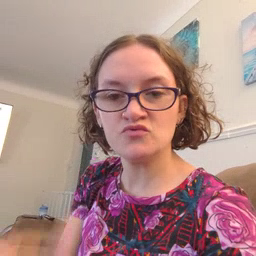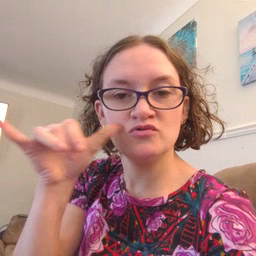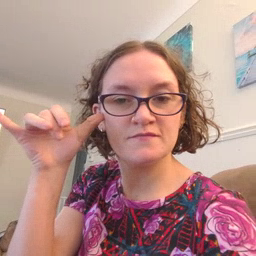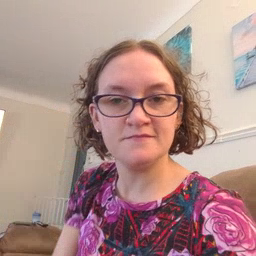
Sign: yesterday